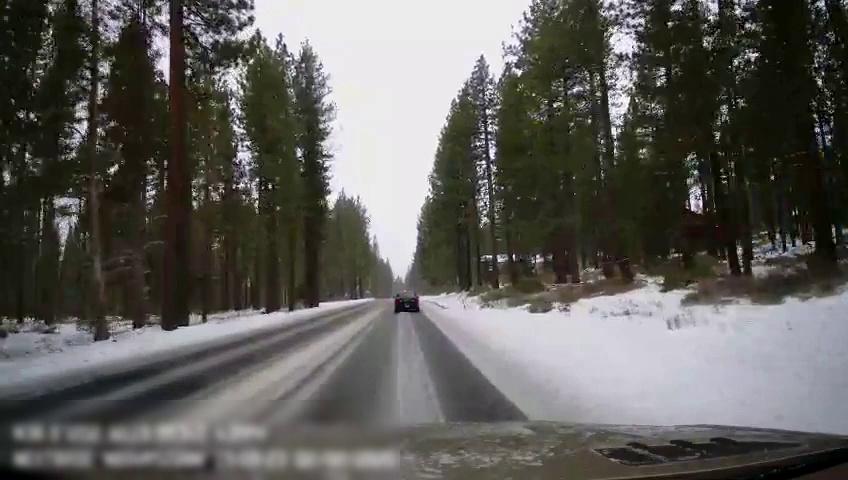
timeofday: Day
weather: Snowy
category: Drivable Space
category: Vehicles | Car
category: Lanes | Current Lane